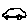
Label: car